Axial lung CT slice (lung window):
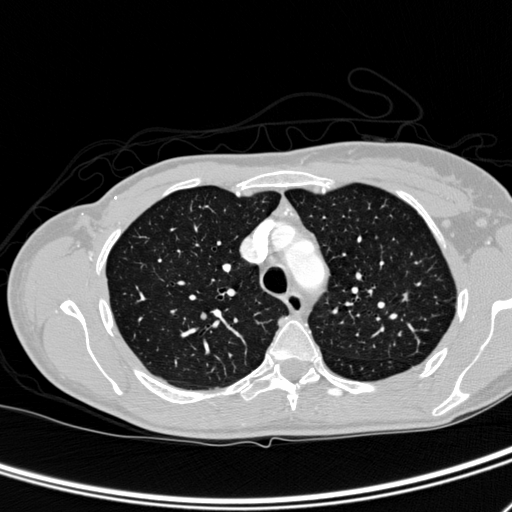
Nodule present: yes
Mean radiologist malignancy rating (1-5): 2.5